Field crop: maize
Growth stage: 2
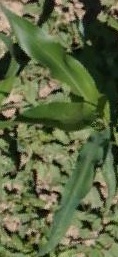
Species: maize